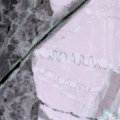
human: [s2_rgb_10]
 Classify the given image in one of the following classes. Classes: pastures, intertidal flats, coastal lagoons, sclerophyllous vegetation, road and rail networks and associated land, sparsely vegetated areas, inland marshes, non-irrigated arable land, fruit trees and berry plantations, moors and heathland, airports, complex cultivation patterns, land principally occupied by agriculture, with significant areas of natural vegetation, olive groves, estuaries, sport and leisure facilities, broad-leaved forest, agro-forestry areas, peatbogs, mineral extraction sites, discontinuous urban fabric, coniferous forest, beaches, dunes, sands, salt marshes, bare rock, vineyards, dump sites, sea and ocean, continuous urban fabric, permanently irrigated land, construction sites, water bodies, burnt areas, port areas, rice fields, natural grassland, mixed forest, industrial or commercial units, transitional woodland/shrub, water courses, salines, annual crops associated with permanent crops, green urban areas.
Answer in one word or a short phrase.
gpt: sea and ocean